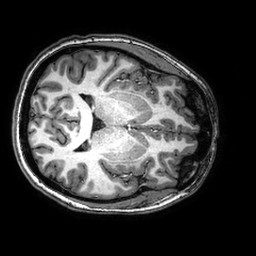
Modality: T1w
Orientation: axial
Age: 24
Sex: female
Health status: healthy